Question: I am developing an application using Visual Studio, and when I install it (via Setup Project, .msi file) in a client machine and run it, I get some "Heisenbug" exception.
I am almost sure the error comes from earlier in the codepath, so I would like to debug it.
Fact is: when the application crashes, the following dialog is displayed (referring to my application instead of Windows Explorer, of course):

and if I choose "Debug the program", the Visual Studio Debugger (which is somehow available in the deployed machine) starts and shows details from the exception.
What I would like to do is to start the debugging session , so I can go on hitting F10 and F11 and check some intermediate values.
Anyone know how can I start the Visual Studio debugging session at any time while the application is running? Not that I am running the deployed application, not starting it from Visual Studio.
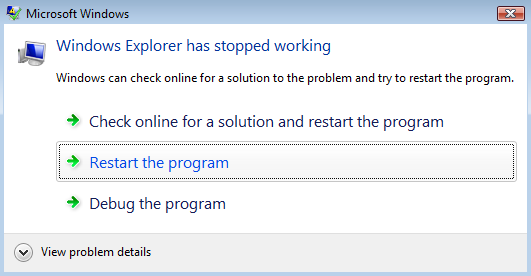
Answer: Since you have Visual Studio up and running on the machine running the deployed application, it should be straightforward:
1. Run the application
2. Load the project in Visual Studio
3. Go to DEBUG -> Attach to process...
4. A list will pop up with all the running processes From the list, pick the process corresponding to the application, it should be named after your exe (if you sort by the numeric IDs, it's very likely it will be near the highest end)
5. Click "Attach", Visual Studio will should start debugging similarly as when you normally start with F5.
---
I also have another suggestion: implement logging until you have everything figured out. Write down everything you have doubts about for further analysis in case something goes wrong: values, queries, etc.